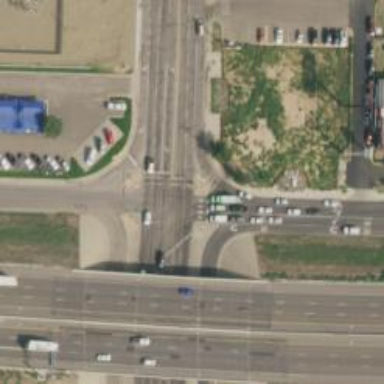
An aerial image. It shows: Secondary link road.